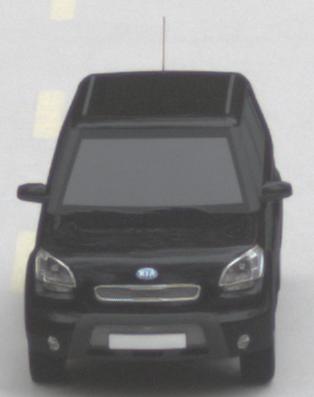
Make: KIA
Model: Soul 1.6
Detailed model: Soul (AM)
Model produced from: 2009/02
Model produced until: 2009/11
Doors: 5
Color: black
Road condition: dry road
Daytime: morning or afternoon
Contrast: low contrast